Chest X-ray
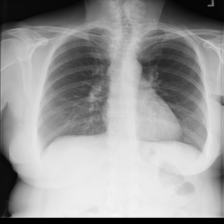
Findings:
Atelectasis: negative
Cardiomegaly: negative
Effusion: negative
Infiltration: positive
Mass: negative
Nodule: negative
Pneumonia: negative
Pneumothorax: negative
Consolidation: negative
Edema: negative
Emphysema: negative
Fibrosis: negative
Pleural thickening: negative
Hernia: negative